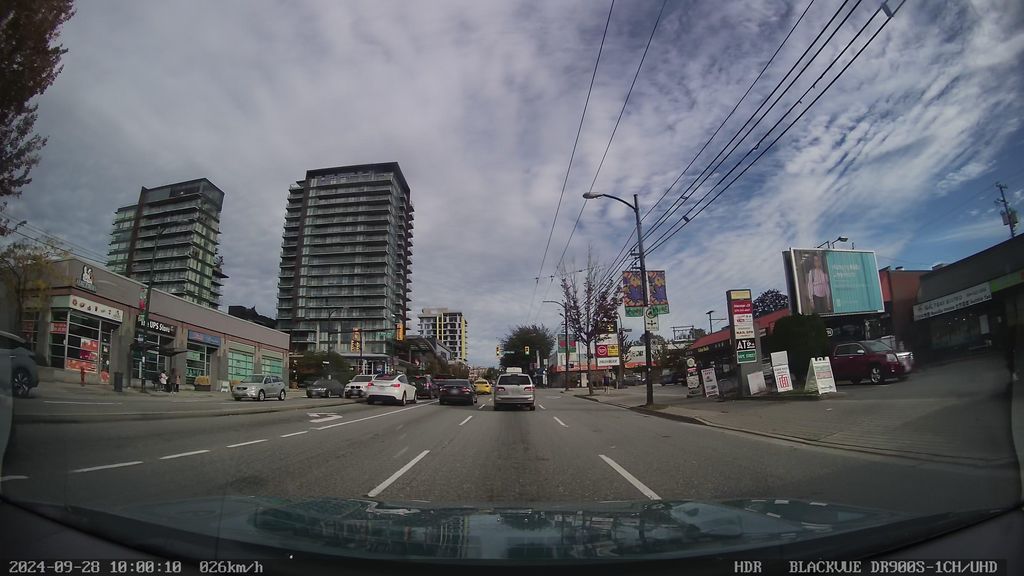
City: vancouver